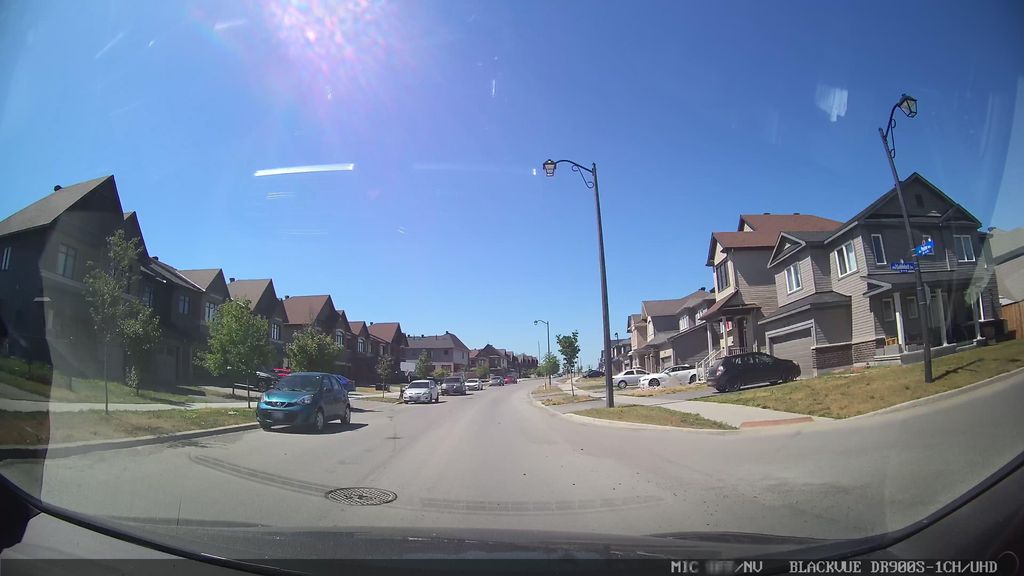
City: ottawa-gatineau